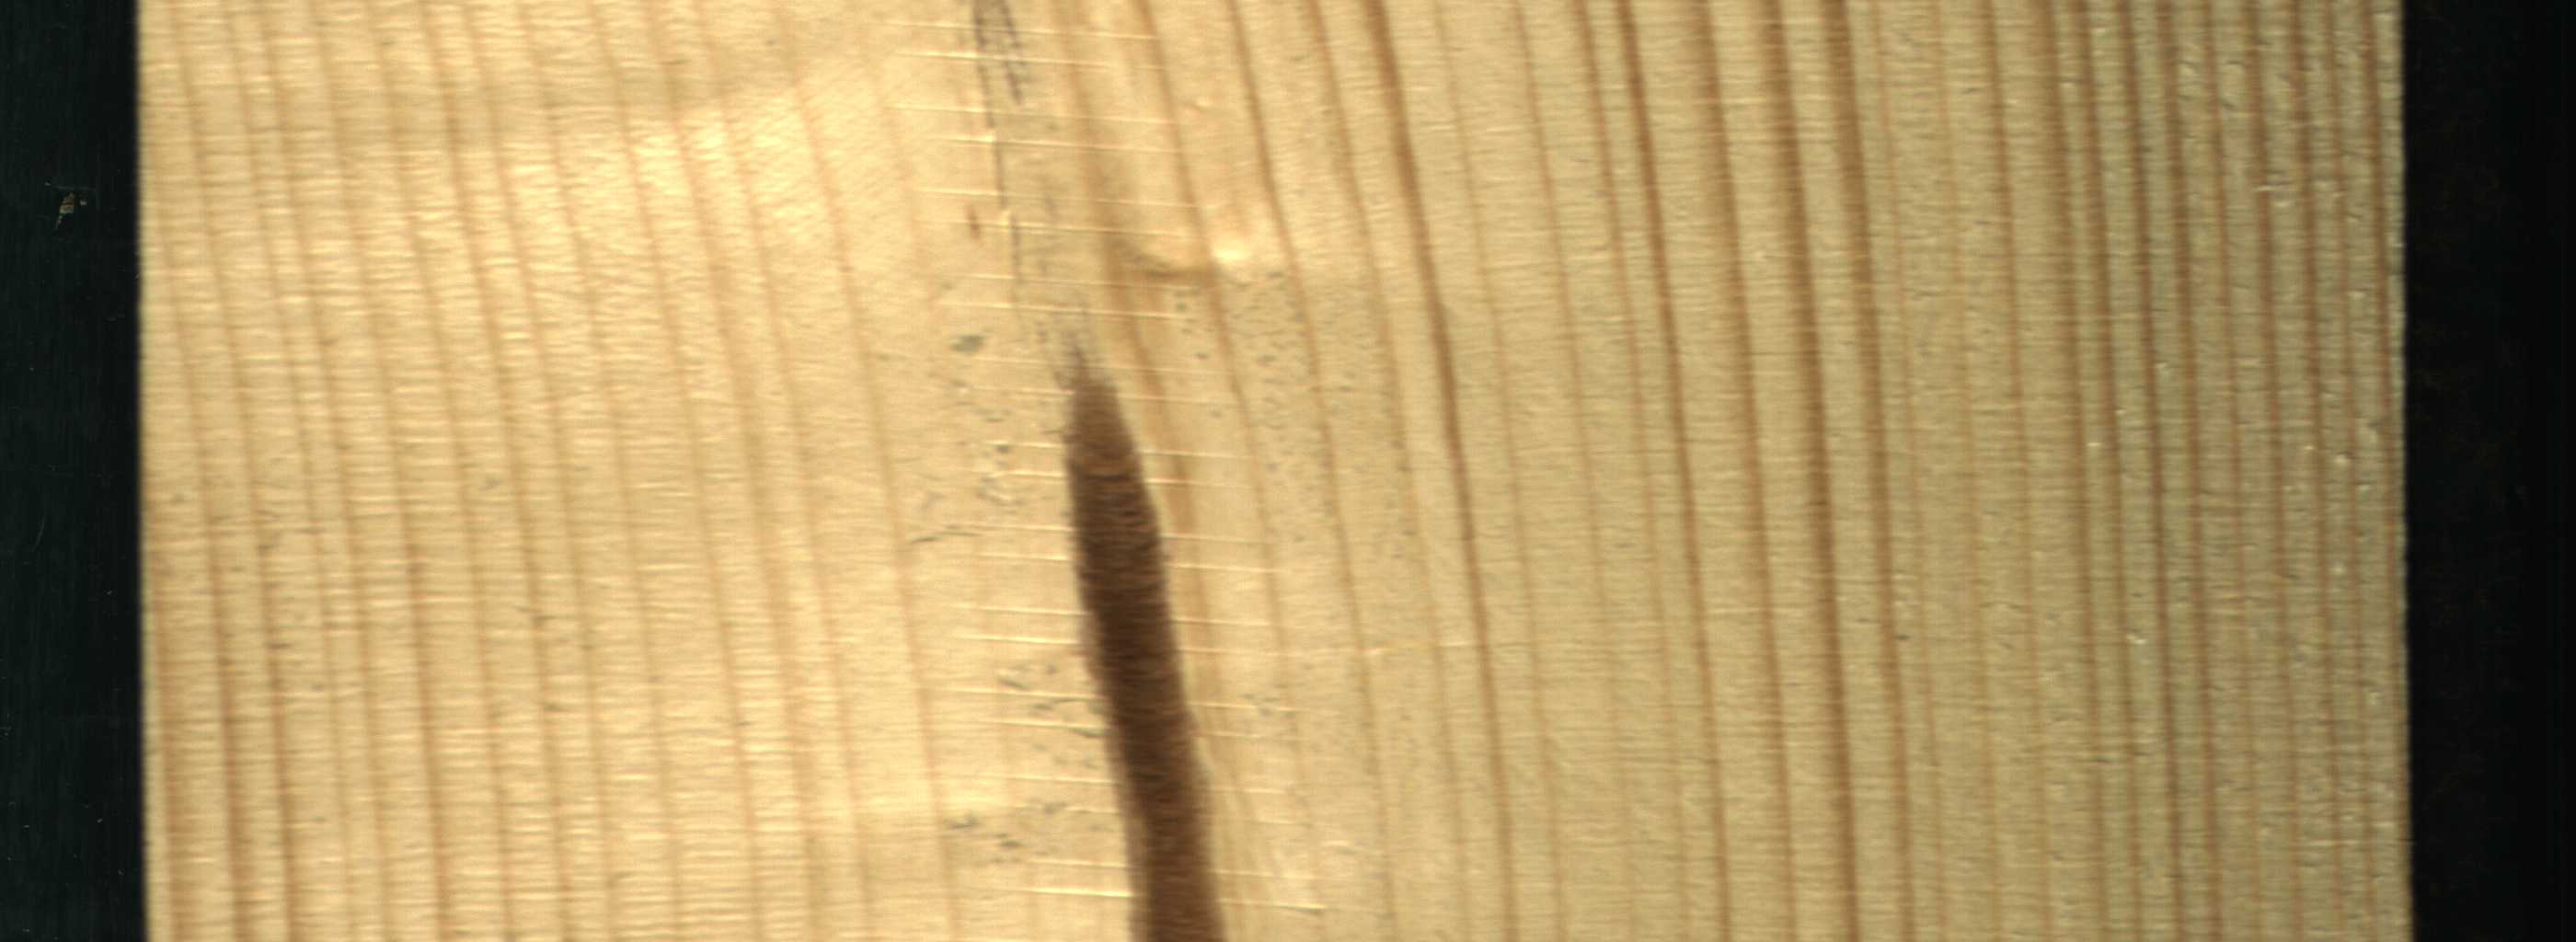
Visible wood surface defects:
Marrow